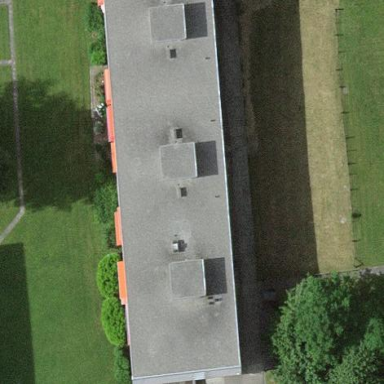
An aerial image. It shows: View of apartment building.